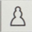
Piece: wP